Aerial crown-view tile of a tropical tree (Barro Colorado Island, Panama), acquired 20250512:
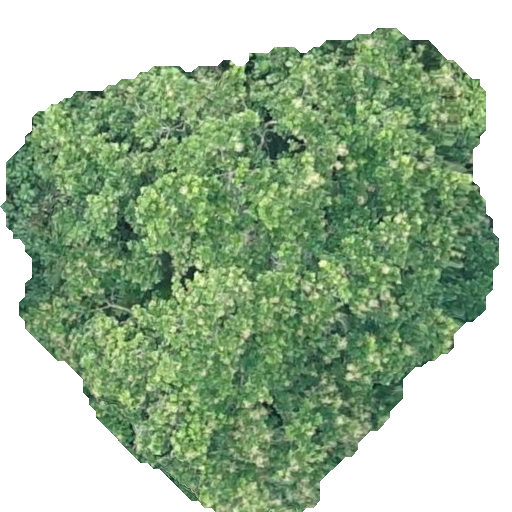
Species: Anacardium excelsum
GBIF accepted scientific name: Anacardium excelsum
Crown area: 251.237 m²